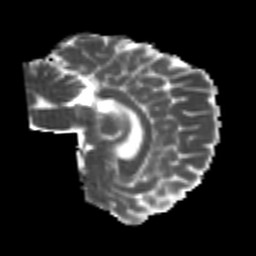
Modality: MD
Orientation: sagittal
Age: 25
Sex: female
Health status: healthy
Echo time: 0.074 s